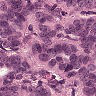
Metastatic tissue present: yes